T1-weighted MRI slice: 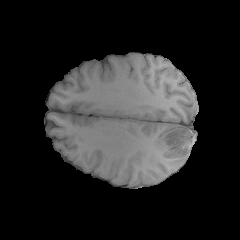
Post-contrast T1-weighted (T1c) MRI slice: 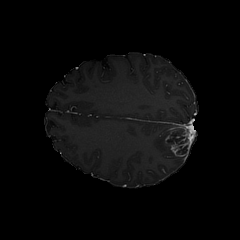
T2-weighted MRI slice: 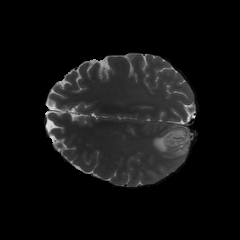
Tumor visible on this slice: yes